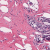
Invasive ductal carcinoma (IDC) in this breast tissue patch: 0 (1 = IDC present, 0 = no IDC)